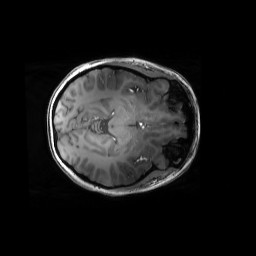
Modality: T1w
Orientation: axial
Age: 26
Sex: female
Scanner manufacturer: siemens
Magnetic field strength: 6.98 T
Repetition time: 2.37 s
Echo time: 0.00231 s